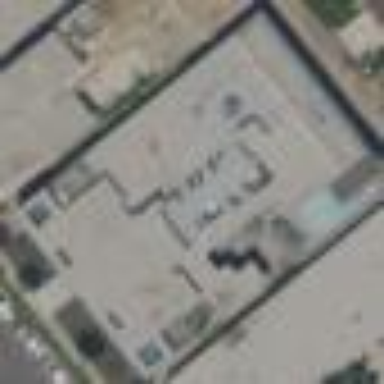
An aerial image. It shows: Commercial building.